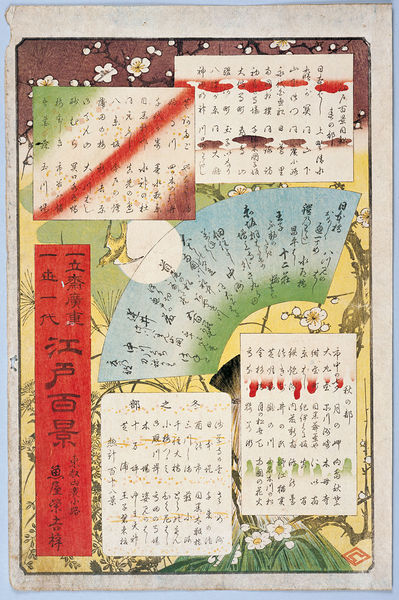
Titel: 100 berühmte Ansichten von Edo
Künstler: Utagawa Hiroshige
Schlagwörter: baum, blau, vogel, weiß, grün, blumen, braun, bunt, blüte, blüten, gras, rot, fächer, ast, natur, zweige, sonne, pflanzen, holzschnitt, japan, schrift, papier, grafik, graphik, japanisch, schriftzeichen, collage, blühen, mond, buch, zweig, druck, seite, text, plakat, stempel, kranich, chinesisch, flecken, china, kirschbaum, farbholzschnitt, kirsche, kirschblüte, praphik, asia, kirschblüten, kirchblüten